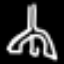
Label: The Eiffel Tower